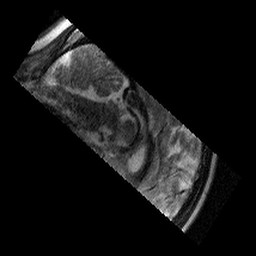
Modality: T2w
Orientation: sagittal
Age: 11
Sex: female
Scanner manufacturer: siemens
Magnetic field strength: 3 T
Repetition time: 9.23 s
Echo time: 0.067 s